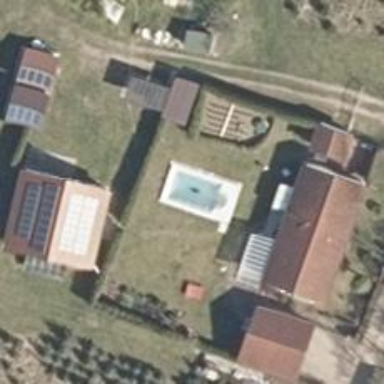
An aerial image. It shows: Swimming pool located in leisure land.